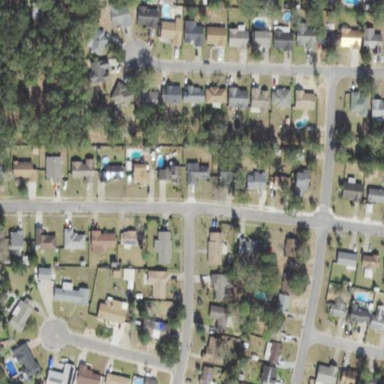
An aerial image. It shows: This residential area consists of single-family homes.